Current action and preconditions to check: trajectory_clear

Your task: For each precondition in the list above, predict whether it will hold at this action.

Consider the current scene as observed from the mobile robot's camera, and analyze the predicted future states of all dynamic agents (e.g., people, animals, vehicles, or any moving entities) within the NEXT SECOND.

IMPORTANT: Only answer "very likely" if you are absolutely certain—based on strong, clear evidence—that a dynamic agent will violate the precondition in the predicted future state. Do NOT answer "very likely" for unlikely, ambiguous, or low-probability risks.

Ask yourself for each precondition: Is there a high probability, with clear and convincing evidence, that the predicted future states of any dynamic agent will interfere with the predicted future state of the currently executing action within the NEXT SECOND, causing that precondition to fail?

Assess the risk level based on these predictions. Use "likely" or "very likely" if motions create a clear risk of interference.

Use "neutral" or "improbable" if agents are nearby but their predicted paths are clearly diverging or non-conflicting.

Failure Risk Categories: "very improbable", "improbable", "neutral", "likely", "very likely"

Answer Format: Output ONLY the probability_of_failure value from these categories: "very improbable", "improbable", "neutral", "likely", "very likely"

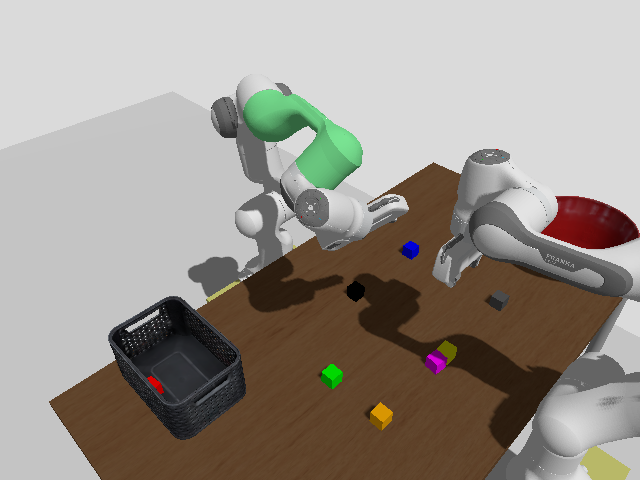

Answer: neutral